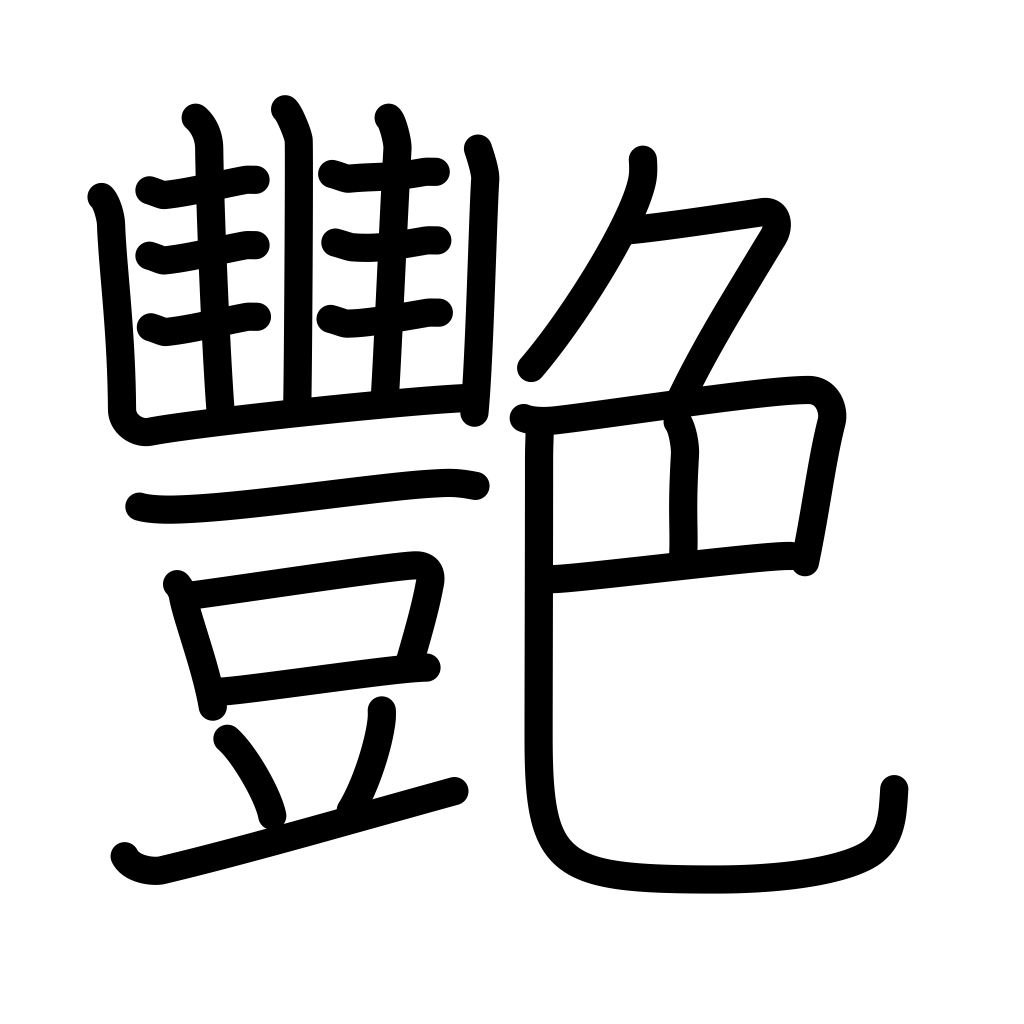
Meaning: luster, glaze, polish, charm, colorful, captivating